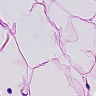
Metastatic tissue present: no